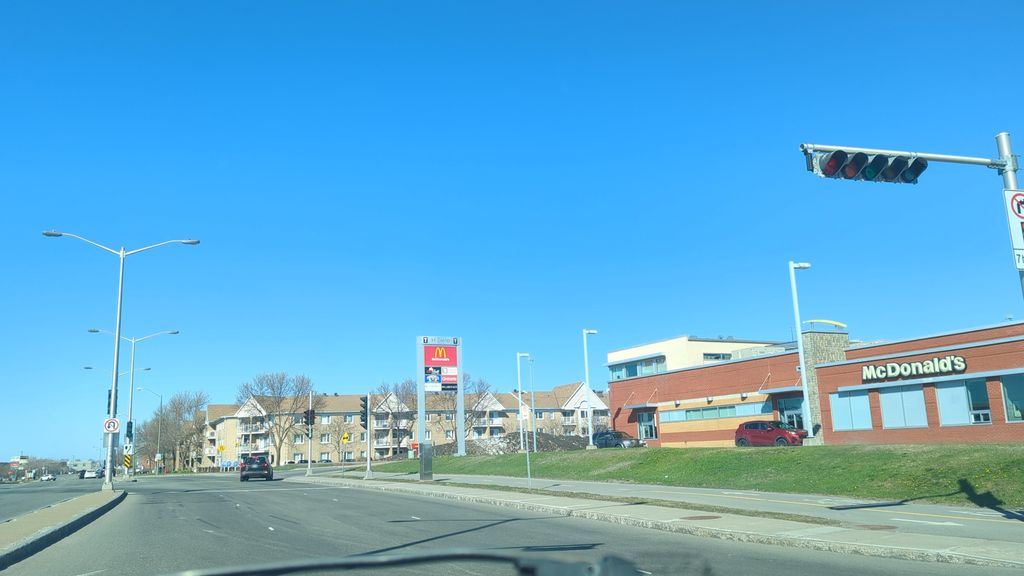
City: quebec_city